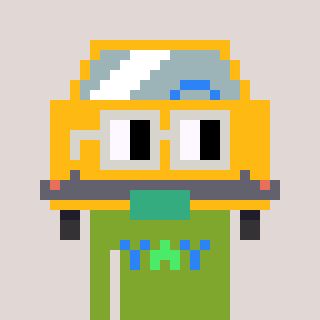
a pixel art character with square light gray glasses, a taxi-shaped head and a slimegreen-colored body on a warm background